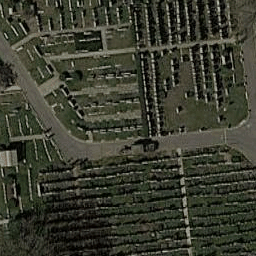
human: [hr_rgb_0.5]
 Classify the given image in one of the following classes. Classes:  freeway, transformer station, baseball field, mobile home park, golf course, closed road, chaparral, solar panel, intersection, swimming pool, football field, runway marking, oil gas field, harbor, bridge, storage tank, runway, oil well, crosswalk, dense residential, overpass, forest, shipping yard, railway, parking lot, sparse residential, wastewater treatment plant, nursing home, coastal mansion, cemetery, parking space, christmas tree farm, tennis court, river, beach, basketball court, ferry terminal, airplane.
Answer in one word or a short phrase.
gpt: cemetery